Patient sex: F
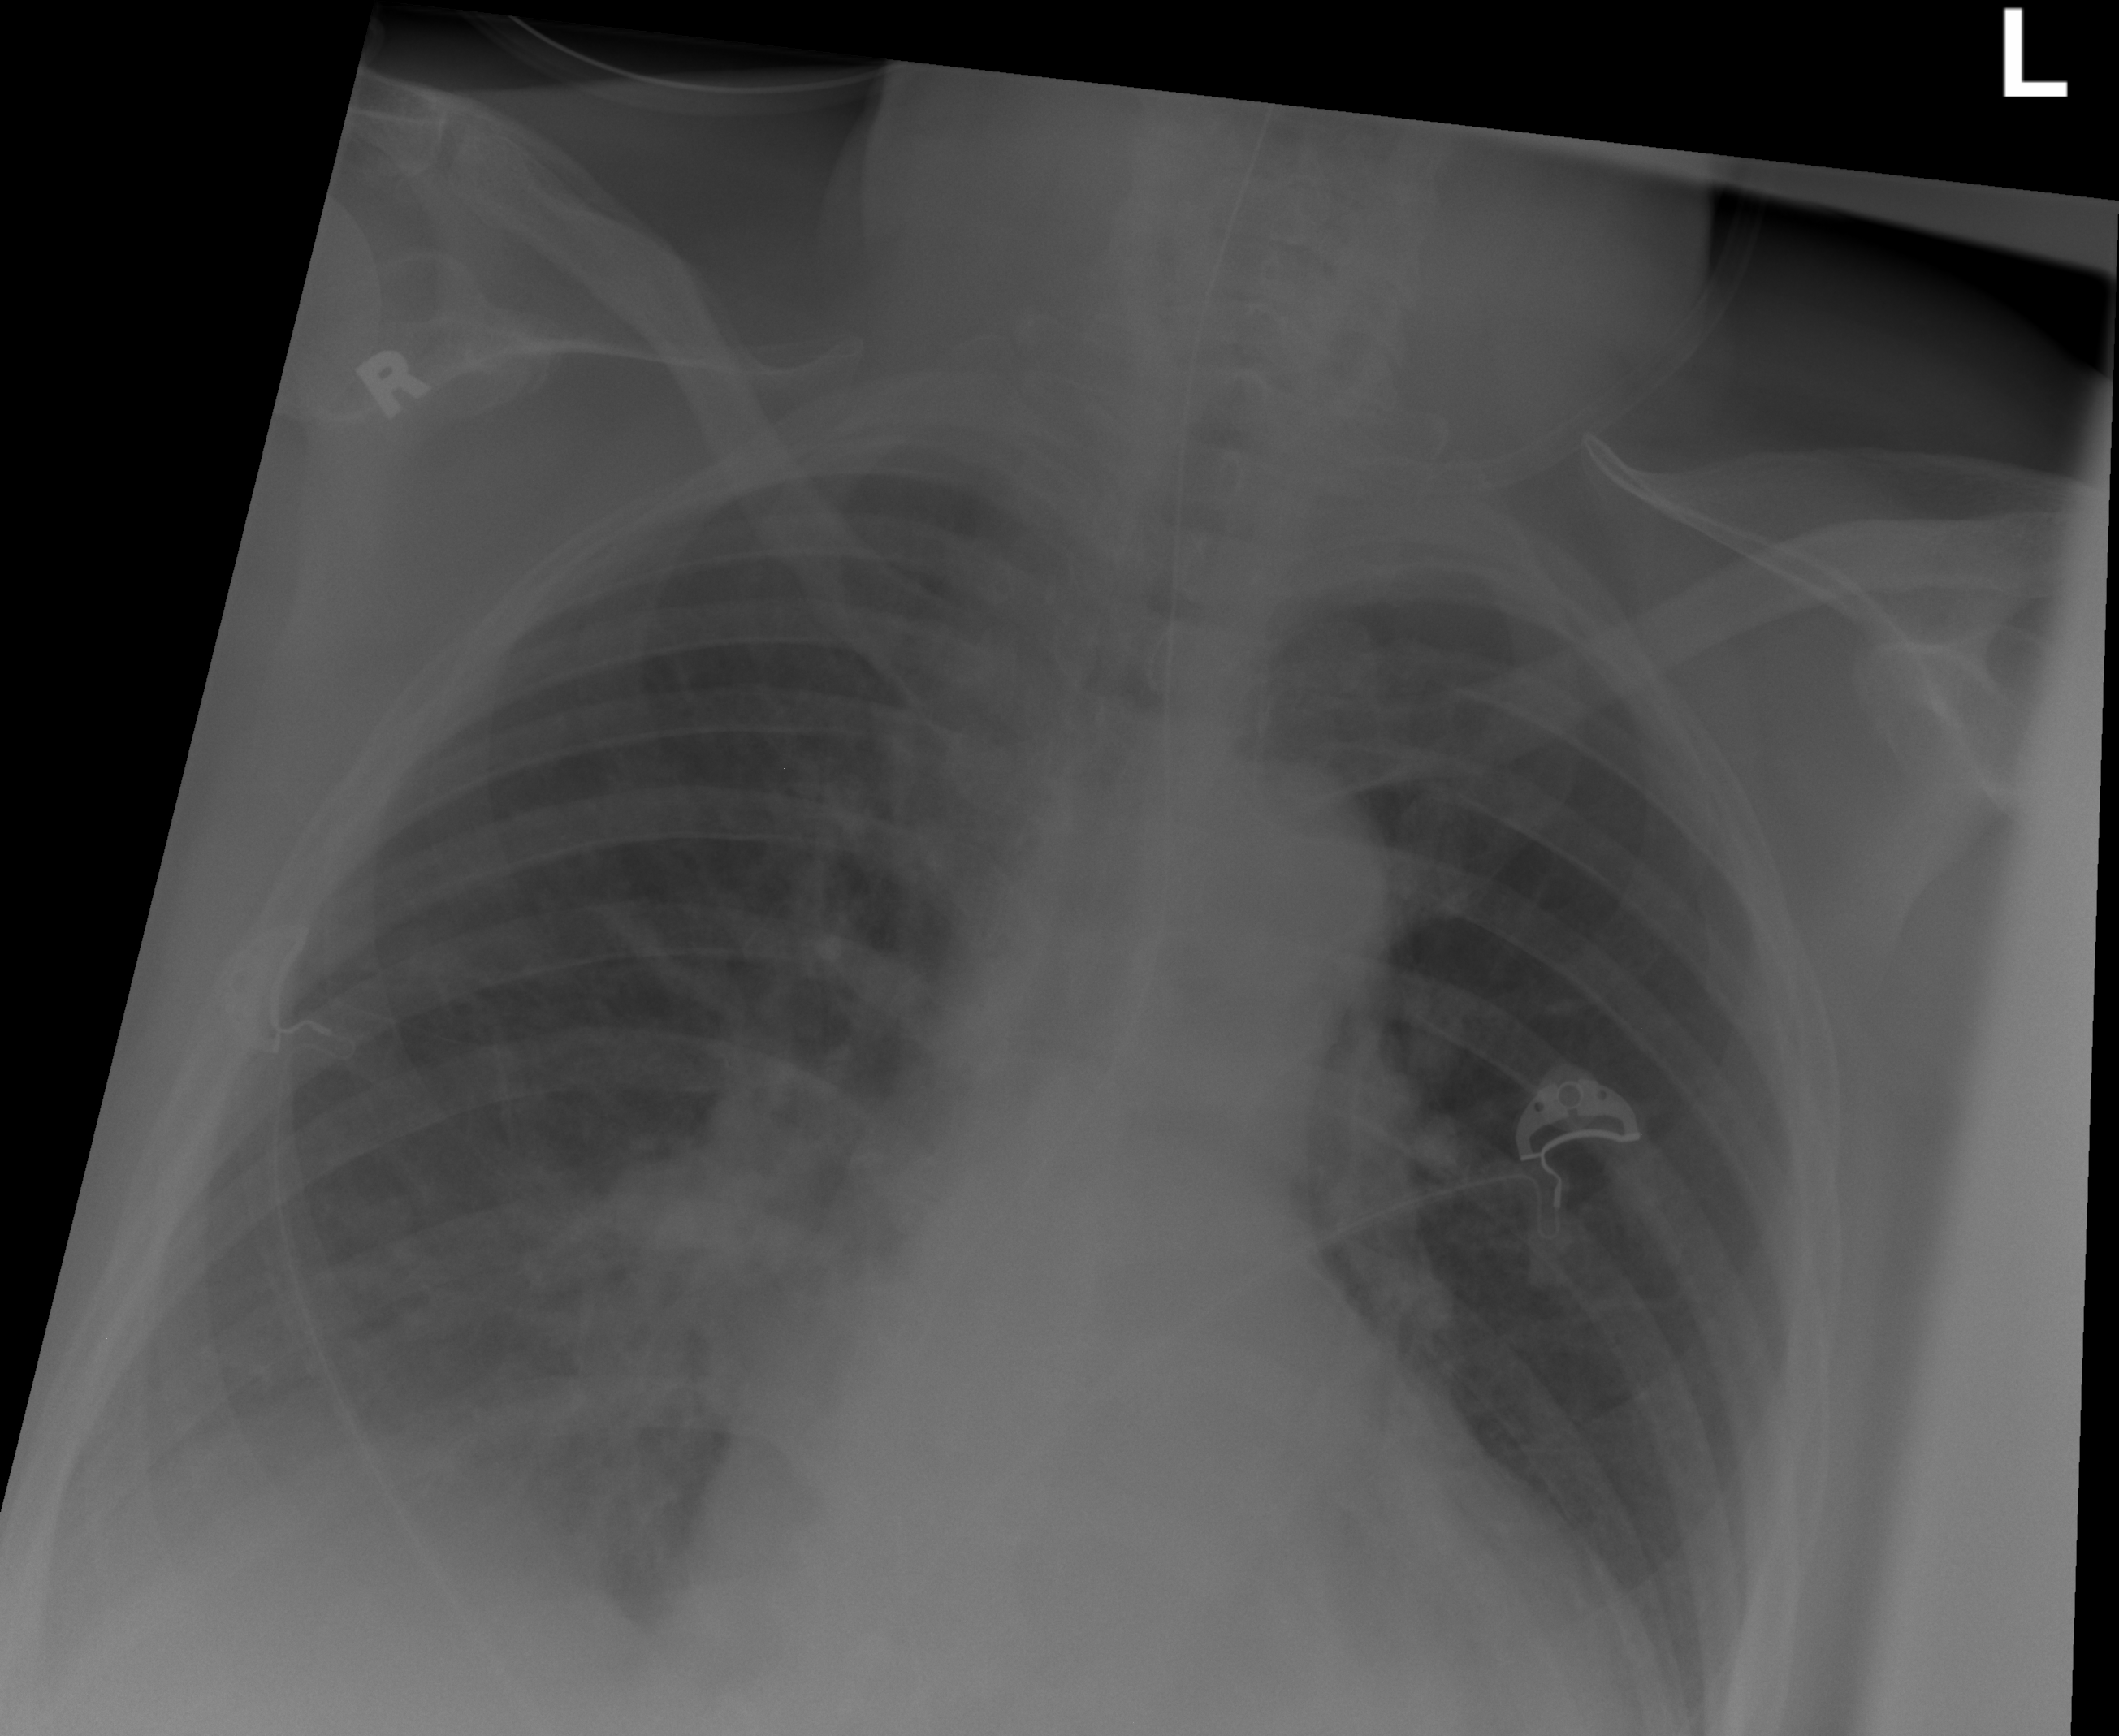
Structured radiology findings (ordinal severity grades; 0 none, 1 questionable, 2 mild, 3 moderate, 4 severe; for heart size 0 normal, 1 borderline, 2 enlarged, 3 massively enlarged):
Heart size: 0
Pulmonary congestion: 0
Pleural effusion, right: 2
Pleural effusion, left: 0
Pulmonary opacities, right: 2
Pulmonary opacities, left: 0
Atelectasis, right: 0
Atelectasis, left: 0